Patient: sex F, age 63
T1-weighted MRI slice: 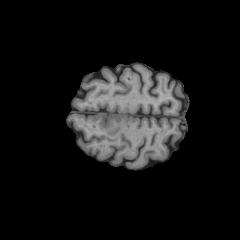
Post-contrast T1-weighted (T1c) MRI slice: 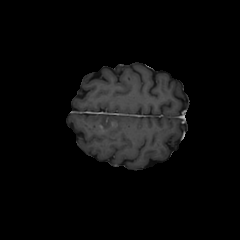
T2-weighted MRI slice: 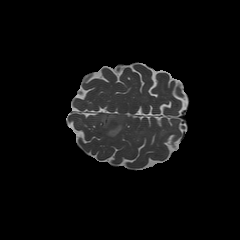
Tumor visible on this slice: yes
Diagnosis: Glioblastoma, IDH-wildtype
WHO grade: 4